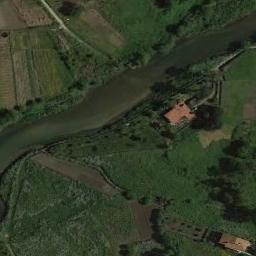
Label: river